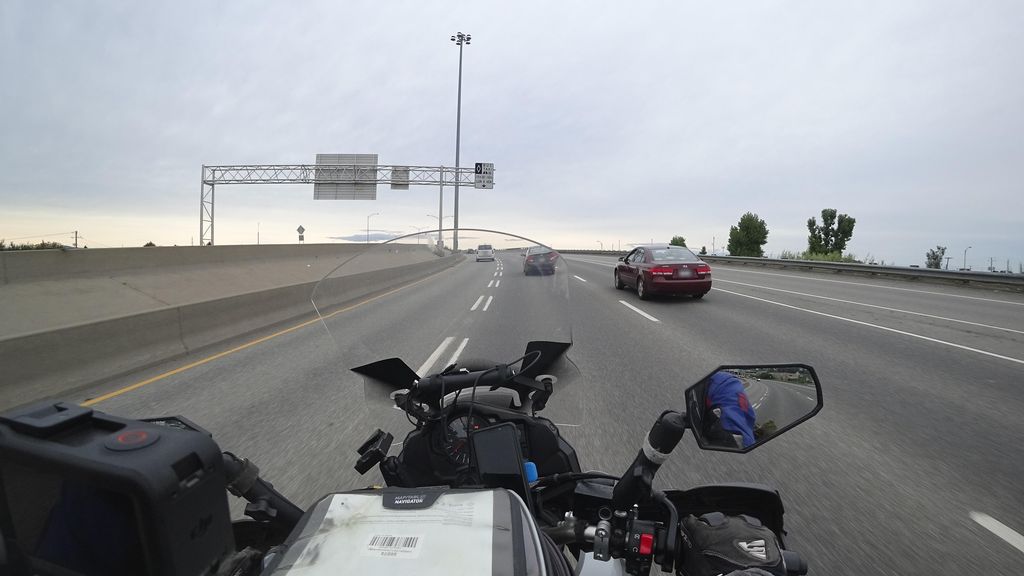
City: quebec_city